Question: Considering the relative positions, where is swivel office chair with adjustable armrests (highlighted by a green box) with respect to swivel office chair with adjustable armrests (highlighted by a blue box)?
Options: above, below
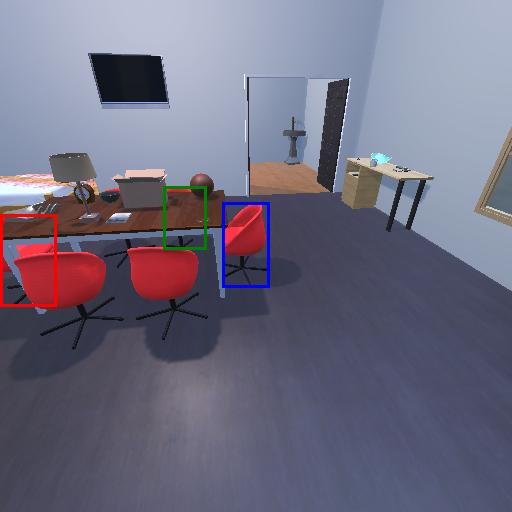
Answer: above